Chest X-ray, AP view. Patient: 55 years old, sex M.
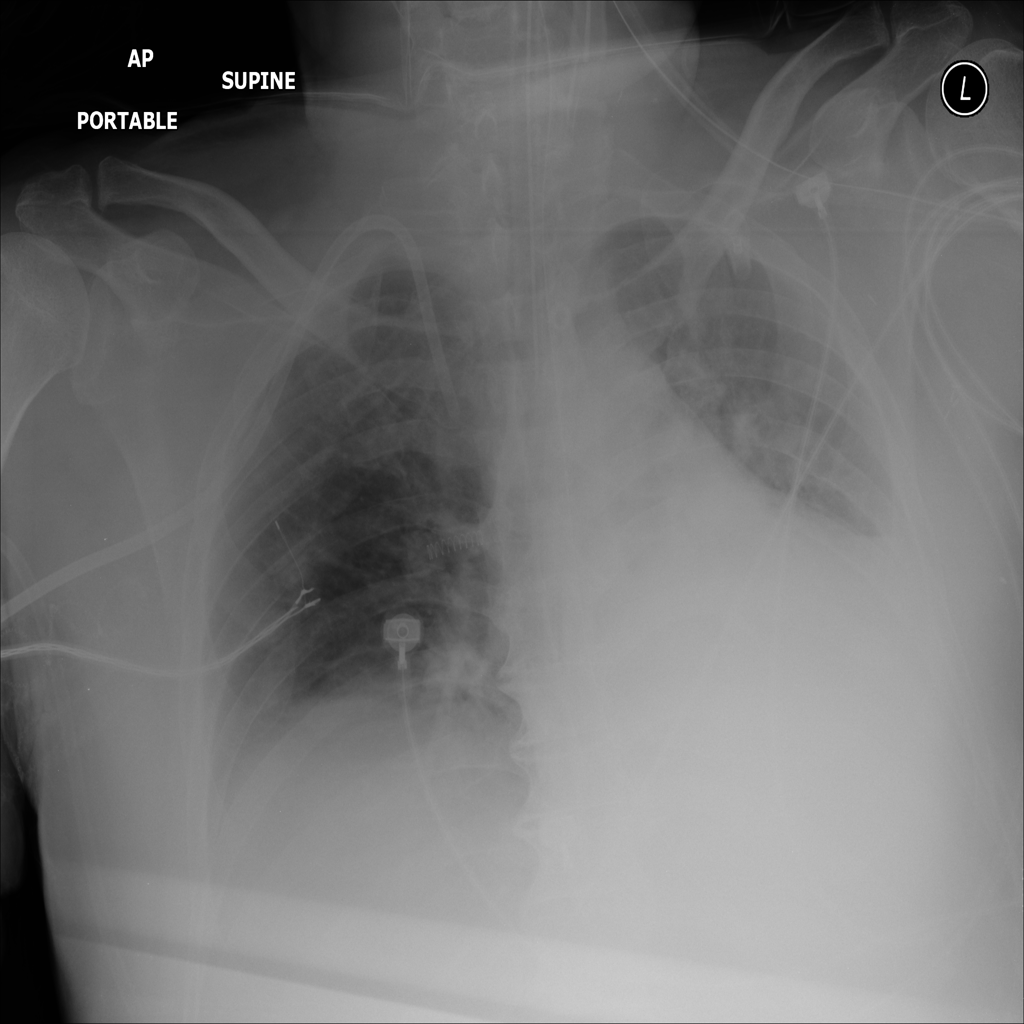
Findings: Atelectasis, Effusion, Infiltration